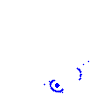
Particle: kaon